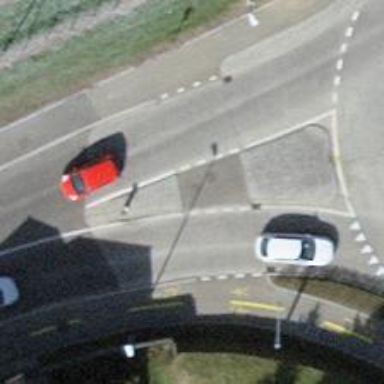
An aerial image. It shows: Unmarked road crossing.